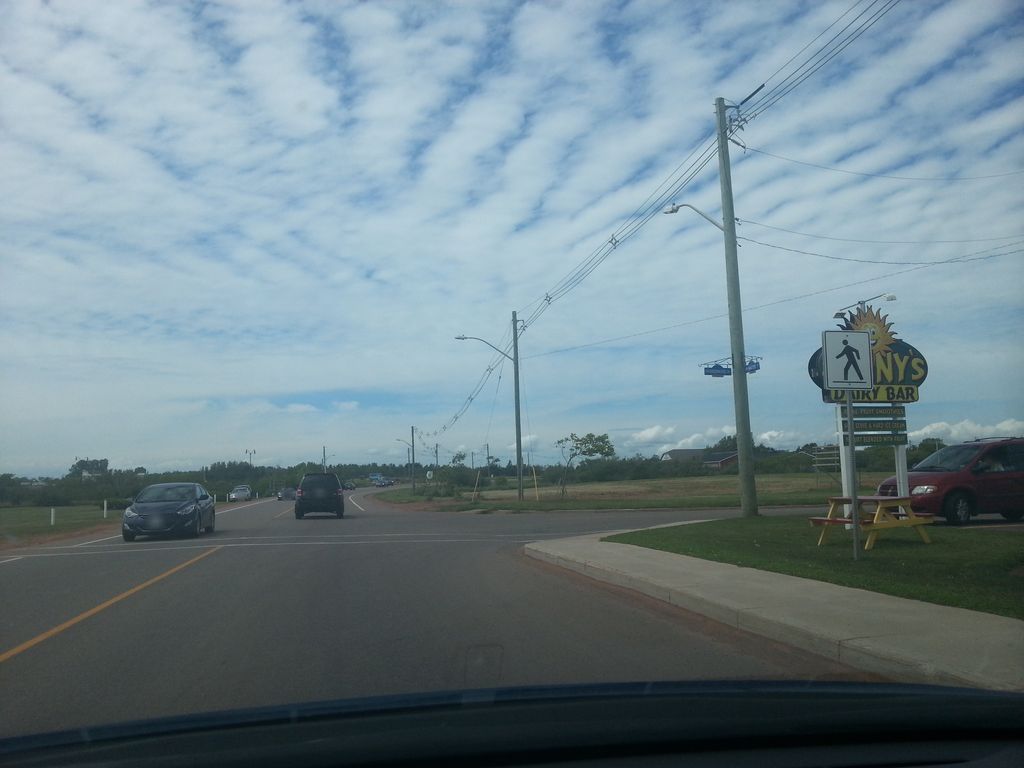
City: charlottetown